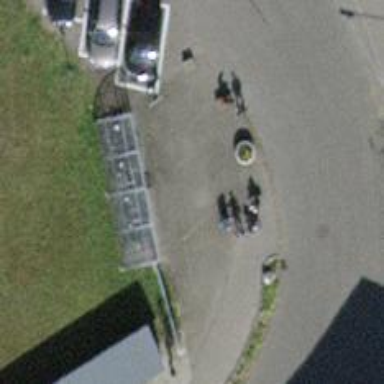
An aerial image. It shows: Bicycle parking area with wall loops for securing bikes.